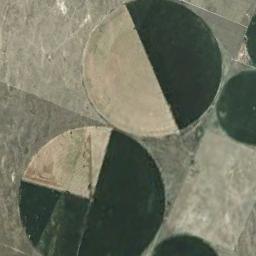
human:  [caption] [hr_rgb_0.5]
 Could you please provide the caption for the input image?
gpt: Two circle farmland are in the bare land .

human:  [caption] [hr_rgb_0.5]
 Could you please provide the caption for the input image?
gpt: There is a large circular field in the upper left corner .

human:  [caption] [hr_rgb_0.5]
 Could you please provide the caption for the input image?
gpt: Several green-khaki circular farmlands are on the wasteland .

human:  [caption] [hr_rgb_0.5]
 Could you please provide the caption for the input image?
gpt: Two or three pieces of circular farmland of different sizes mixed with green and khaki .

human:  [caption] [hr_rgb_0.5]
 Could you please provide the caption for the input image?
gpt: There are two circular farmlands of the same size next to each other .